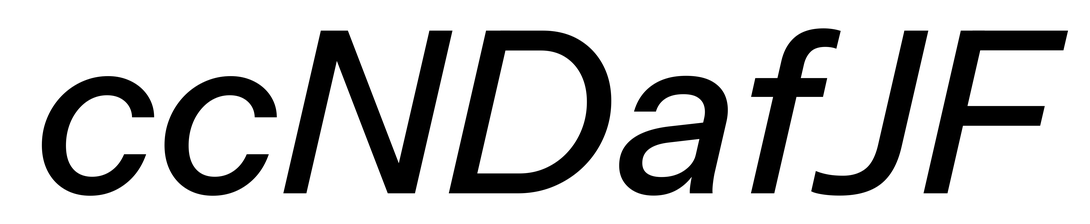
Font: InstrumentSans-Italic_Medium_Italic